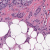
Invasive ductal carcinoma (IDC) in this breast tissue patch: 1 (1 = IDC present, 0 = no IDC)